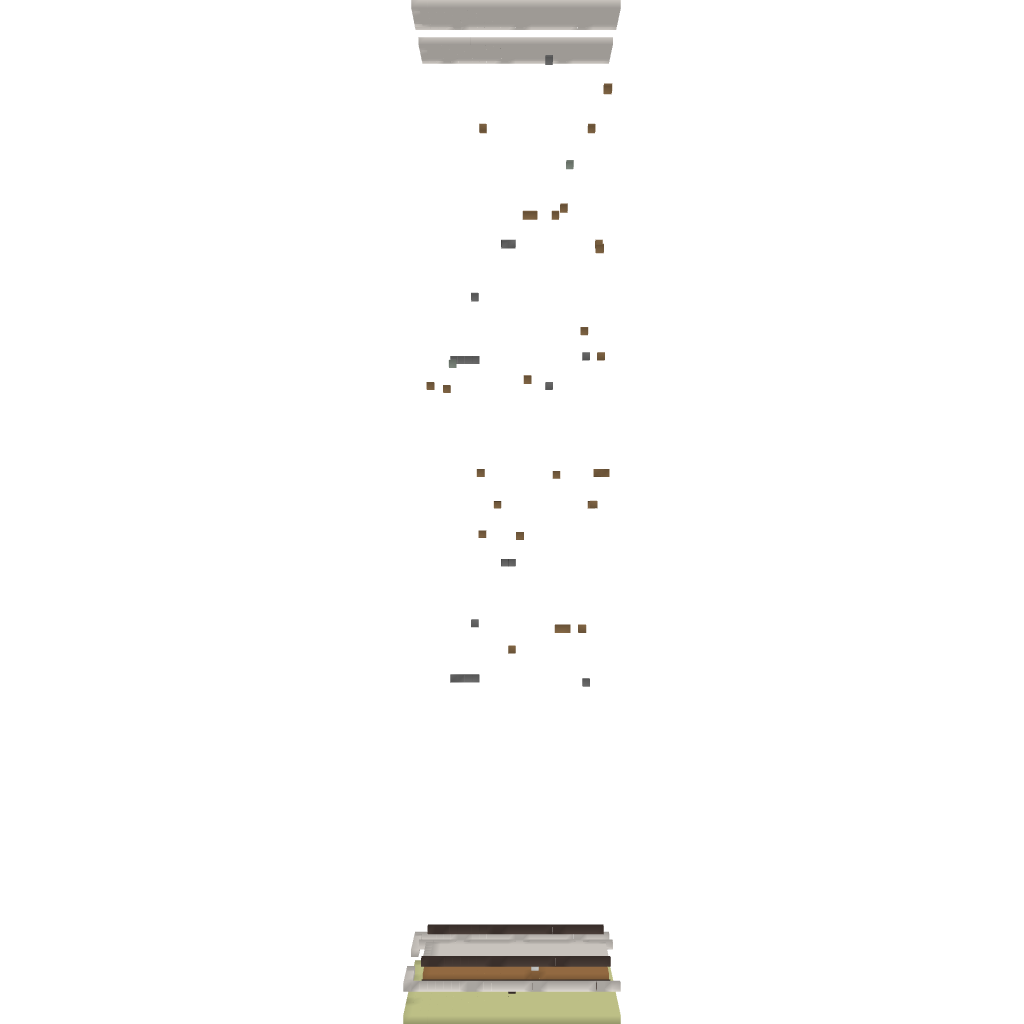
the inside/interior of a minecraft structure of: CraftPimp ENDERMAN GRINDER !!!